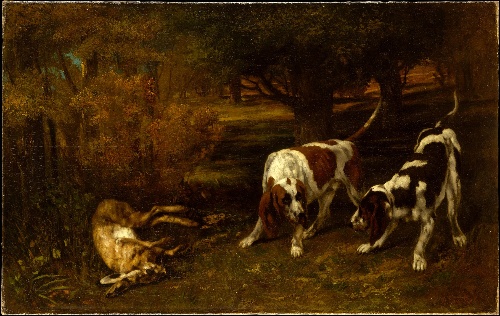
Title: Hunting Dogs with Dead Hare
Artist: Gustave Courbet
Artist bio: French, Ornans 1819–1877 La Tour-de-Peilz
Date: 1857
Object type: Painting
Classification: Paintings
Medium: Oil on canvas
Dimensions: 36 1/2 x 58 1/2 in. (92.7 x 148.6 cm)
Department: European Paintings
Credit line: H. O. Havemeyer Collection, Gift of Horace Havemeyer, 1933
Accession year: 1933
Repository: Metropolitan Museum of Art, New York, NY
Tags: Dogs|Hunting|Rabbits|Forests|Trees